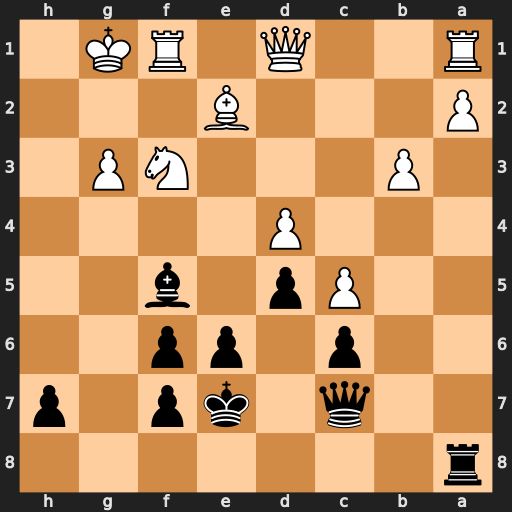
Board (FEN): r7/2q1kp1p/2p1pp2/2Pp1b2/3P4/1P3NP1/P3B3/R2Q1RK1
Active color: b
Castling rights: -
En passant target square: -
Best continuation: Qxg3+ Kh1 Be4 Rf2 Qxf2